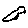
Label: bird